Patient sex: F
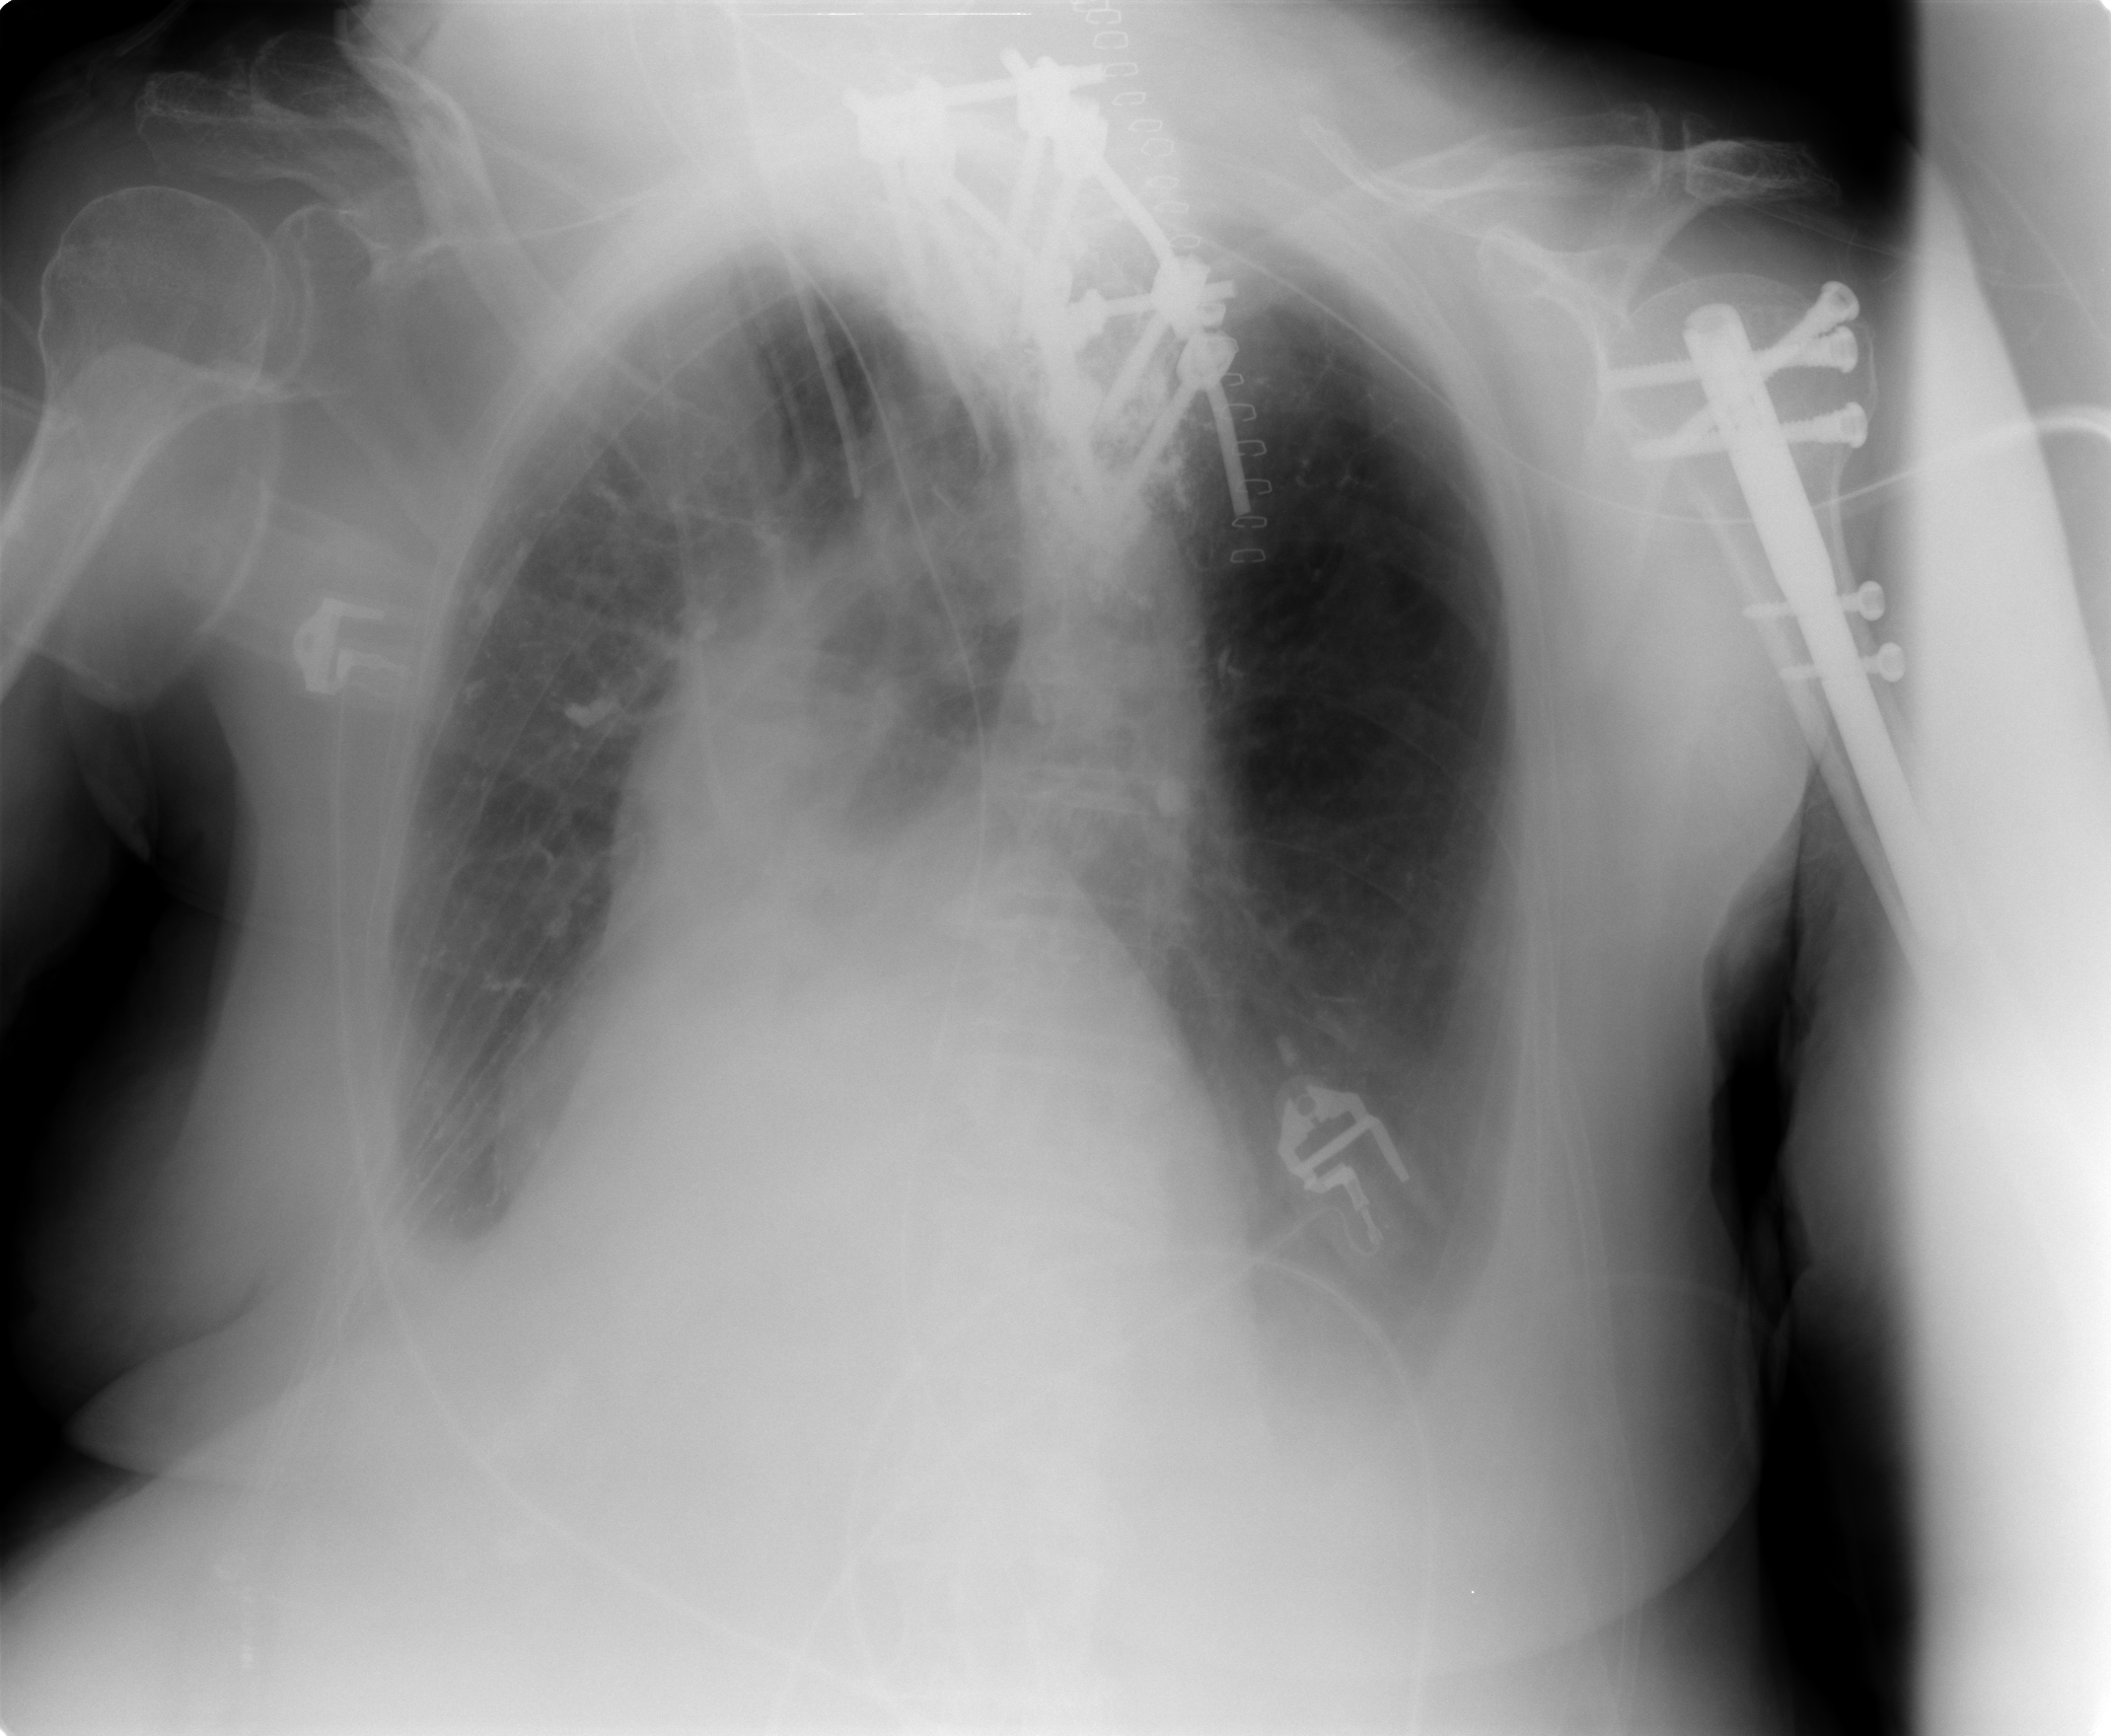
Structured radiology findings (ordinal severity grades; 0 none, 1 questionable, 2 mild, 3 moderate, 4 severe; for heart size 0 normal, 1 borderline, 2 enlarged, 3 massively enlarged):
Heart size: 2
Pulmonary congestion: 0
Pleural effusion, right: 0
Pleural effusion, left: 2
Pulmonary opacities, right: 1
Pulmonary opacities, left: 0
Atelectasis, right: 2
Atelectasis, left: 2